Question: I am very new to web development, and I need to create objects that contain text in a box with rounded edges, as in the image
 The size of the border should grow with the size of the text.
I can't use any css libraries or css3 border-radius. Would anyone mind pointing me in the right direction? I don't want full working code - I want to figure the details out on my own - but a list of links or subjects to research would be much appreciated.
Thanks!
---edit----
I also can't use any css or javascript libraries. I'm doing this for an assignment rather than a real-world scenario - hence the limitations.
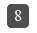
Answer: Well, if you don't use libraries and css3.. you have two options:
1. Slice up images of a rounded rect, put the text within a div and create a bunch of other divs with background set to those images, details can be found here
2. Use a canvas refer here
Don't worry, canvas isn't a library, its a part of the Html5 spec (though I don't know if you can use html5) Read more about canvas and how to use it <URL>